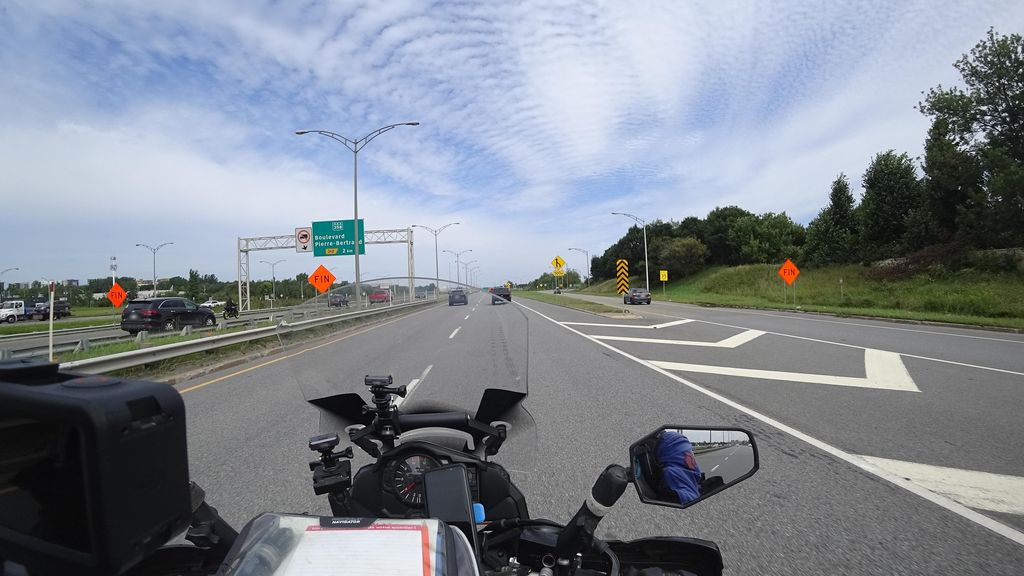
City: quebec_city